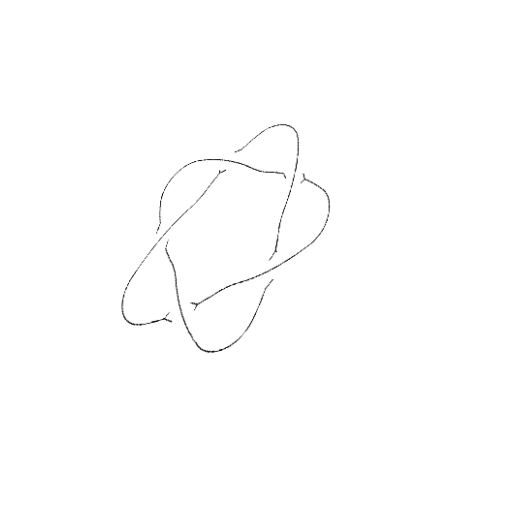
Crossing number: 5